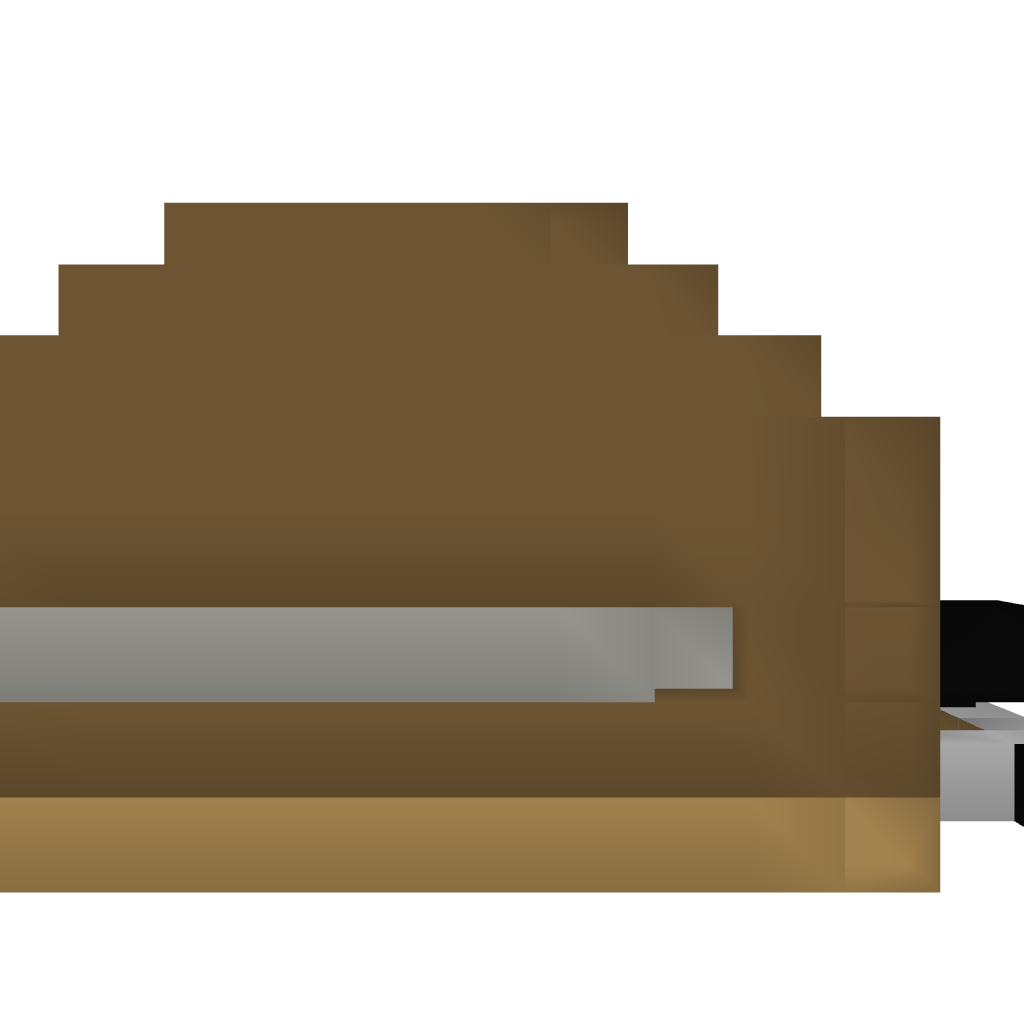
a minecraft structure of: improved log house